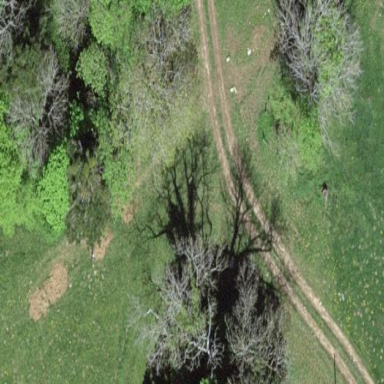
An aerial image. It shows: Forest area with mix of leaf types and cycles.